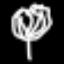
Label: leaf